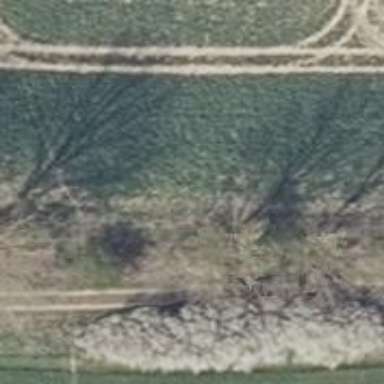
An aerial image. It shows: Row of deciduous broadleaved trees.